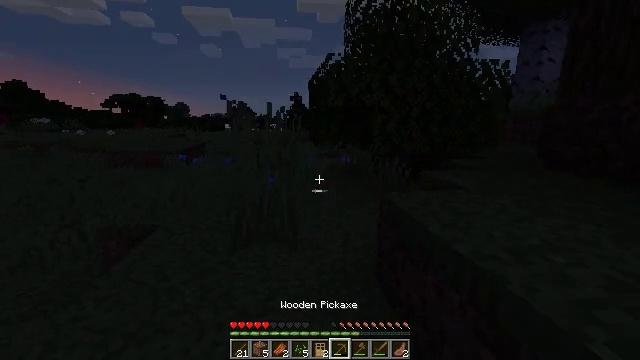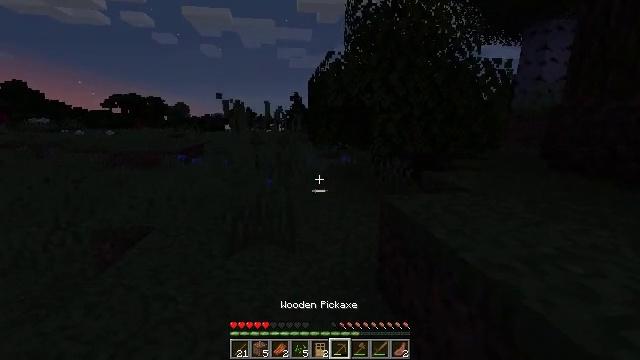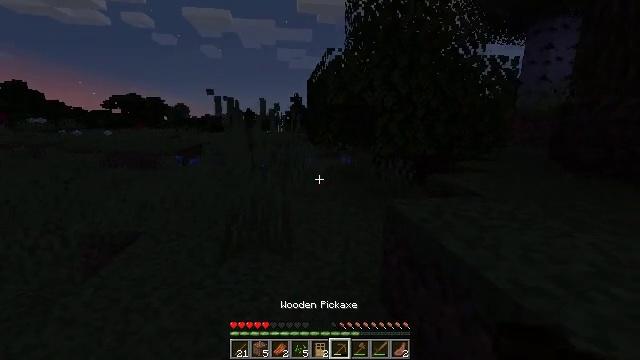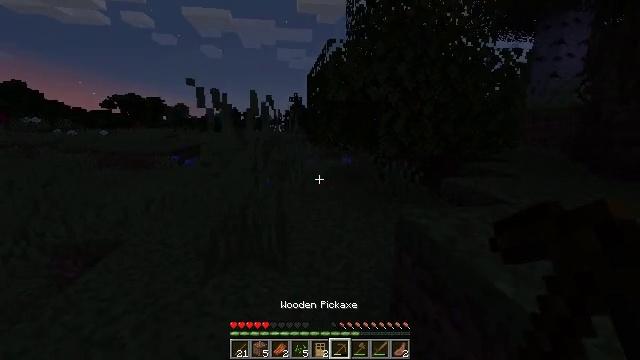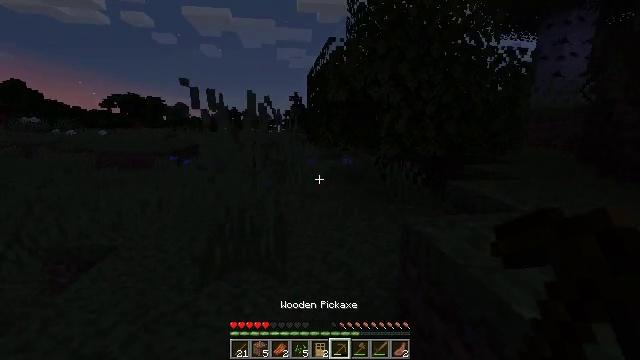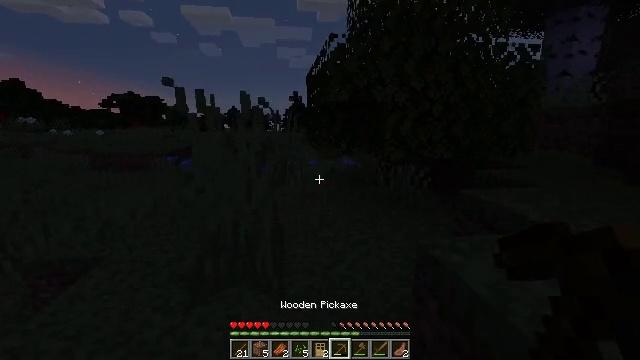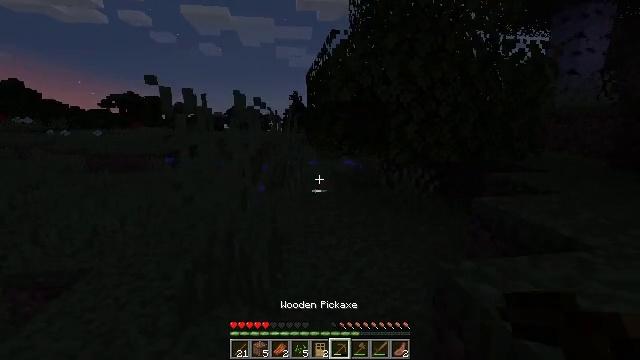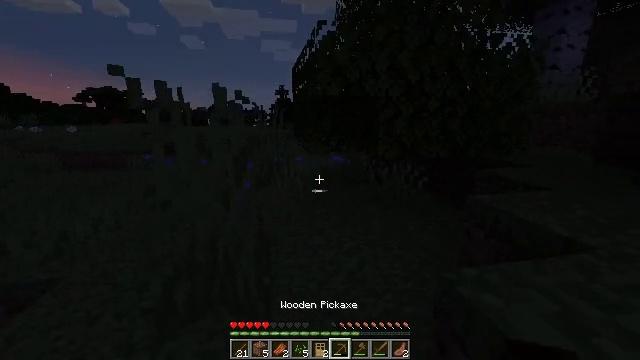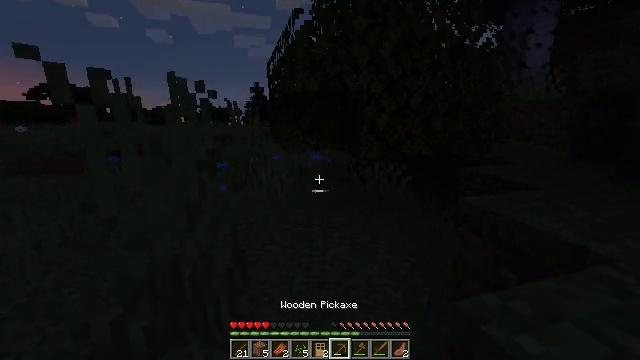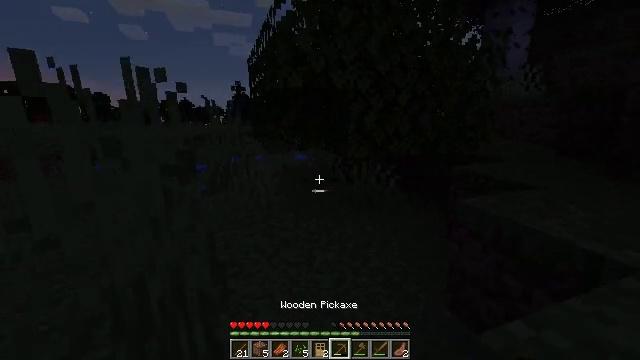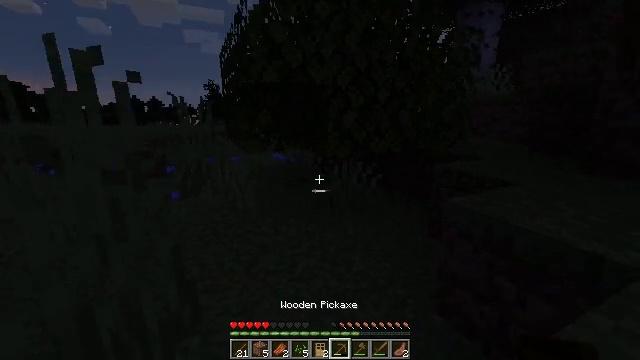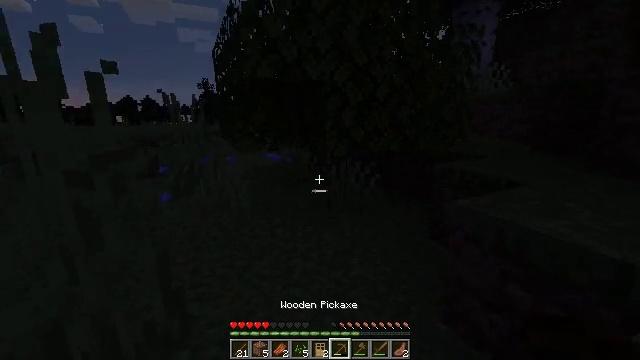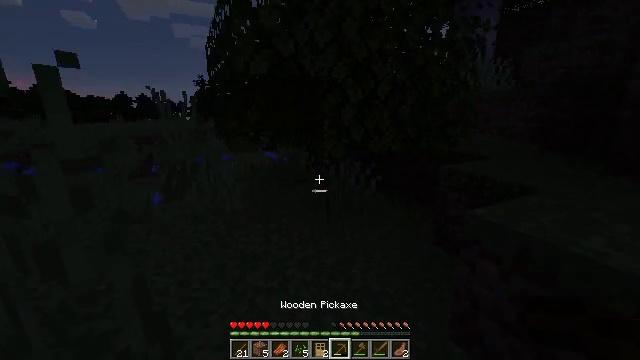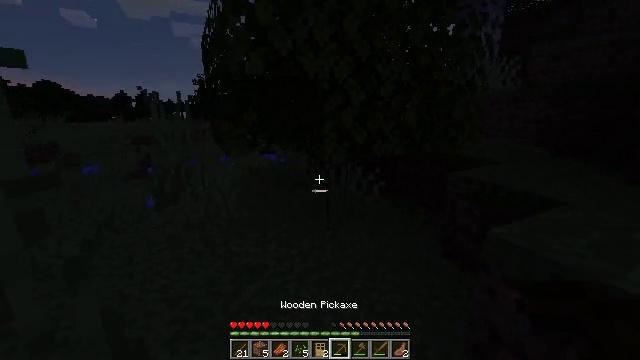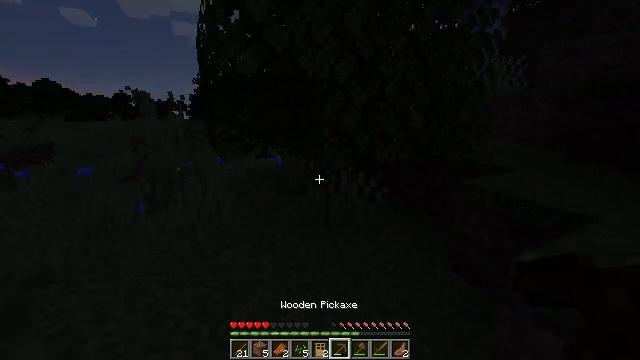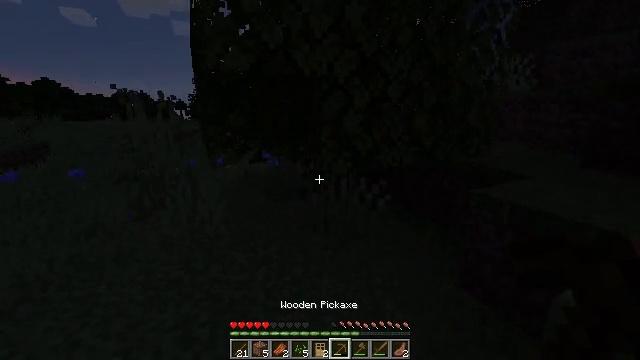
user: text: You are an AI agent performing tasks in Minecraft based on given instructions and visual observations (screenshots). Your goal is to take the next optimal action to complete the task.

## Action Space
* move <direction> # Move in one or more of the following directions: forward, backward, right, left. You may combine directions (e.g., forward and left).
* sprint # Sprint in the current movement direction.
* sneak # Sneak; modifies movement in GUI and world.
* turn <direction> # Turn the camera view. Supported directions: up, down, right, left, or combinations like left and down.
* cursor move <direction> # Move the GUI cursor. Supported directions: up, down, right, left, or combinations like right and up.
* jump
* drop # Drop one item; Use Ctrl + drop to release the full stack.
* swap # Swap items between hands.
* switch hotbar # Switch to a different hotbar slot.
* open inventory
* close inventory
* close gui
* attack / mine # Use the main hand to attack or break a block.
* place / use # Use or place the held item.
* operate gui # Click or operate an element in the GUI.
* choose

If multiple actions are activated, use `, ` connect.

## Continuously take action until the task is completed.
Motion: motion action
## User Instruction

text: Break the torch to collect it.
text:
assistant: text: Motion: move forward
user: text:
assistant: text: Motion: move forward
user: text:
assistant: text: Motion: move forward
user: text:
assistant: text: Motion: move forward
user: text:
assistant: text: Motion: move forward
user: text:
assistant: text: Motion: move forward
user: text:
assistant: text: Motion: move forward, turn right and down
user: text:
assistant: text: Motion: move forward, turn right
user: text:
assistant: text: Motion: move forward, turn right
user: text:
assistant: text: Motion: move forward, turn right
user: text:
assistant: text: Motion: move forward
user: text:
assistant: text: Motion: move forward
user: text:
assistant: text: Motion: move forward
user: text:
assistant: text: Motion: move forward
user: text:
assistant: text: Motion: move forward
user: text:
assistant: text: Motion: move forward
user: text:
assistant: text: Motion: move forward and move left
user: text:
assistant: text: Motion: move forward and move left
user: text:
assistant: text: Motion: move forward and move left
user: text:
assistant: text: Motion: move forward and move left
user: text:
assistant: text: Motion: move forward and move left, turn right
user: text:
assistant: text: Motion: move forward and move left
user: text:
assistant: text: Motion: move forward and move left
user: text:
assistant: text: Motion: move forward and move left
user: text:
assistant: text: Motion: move forward and move left
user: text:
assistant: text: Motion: move forward and move left
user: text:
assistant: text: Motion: move forward and move left
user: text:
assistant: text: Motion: move forward and move left
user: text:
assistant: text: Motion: move forward and move left
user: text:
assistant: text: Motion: move forward and move left